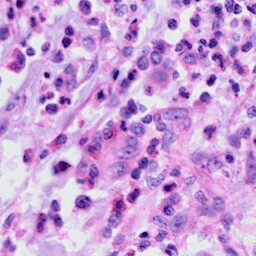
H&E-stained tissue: Cervix